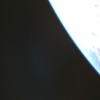
Label: space